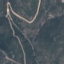
Land use / land cover class: HerbaceousVegetation